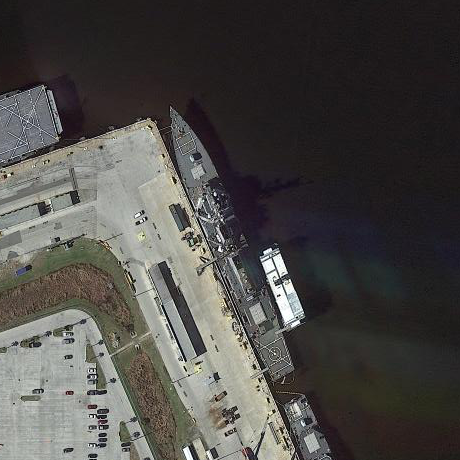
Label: Arleigh_Burke-class_destroyer